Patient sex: M
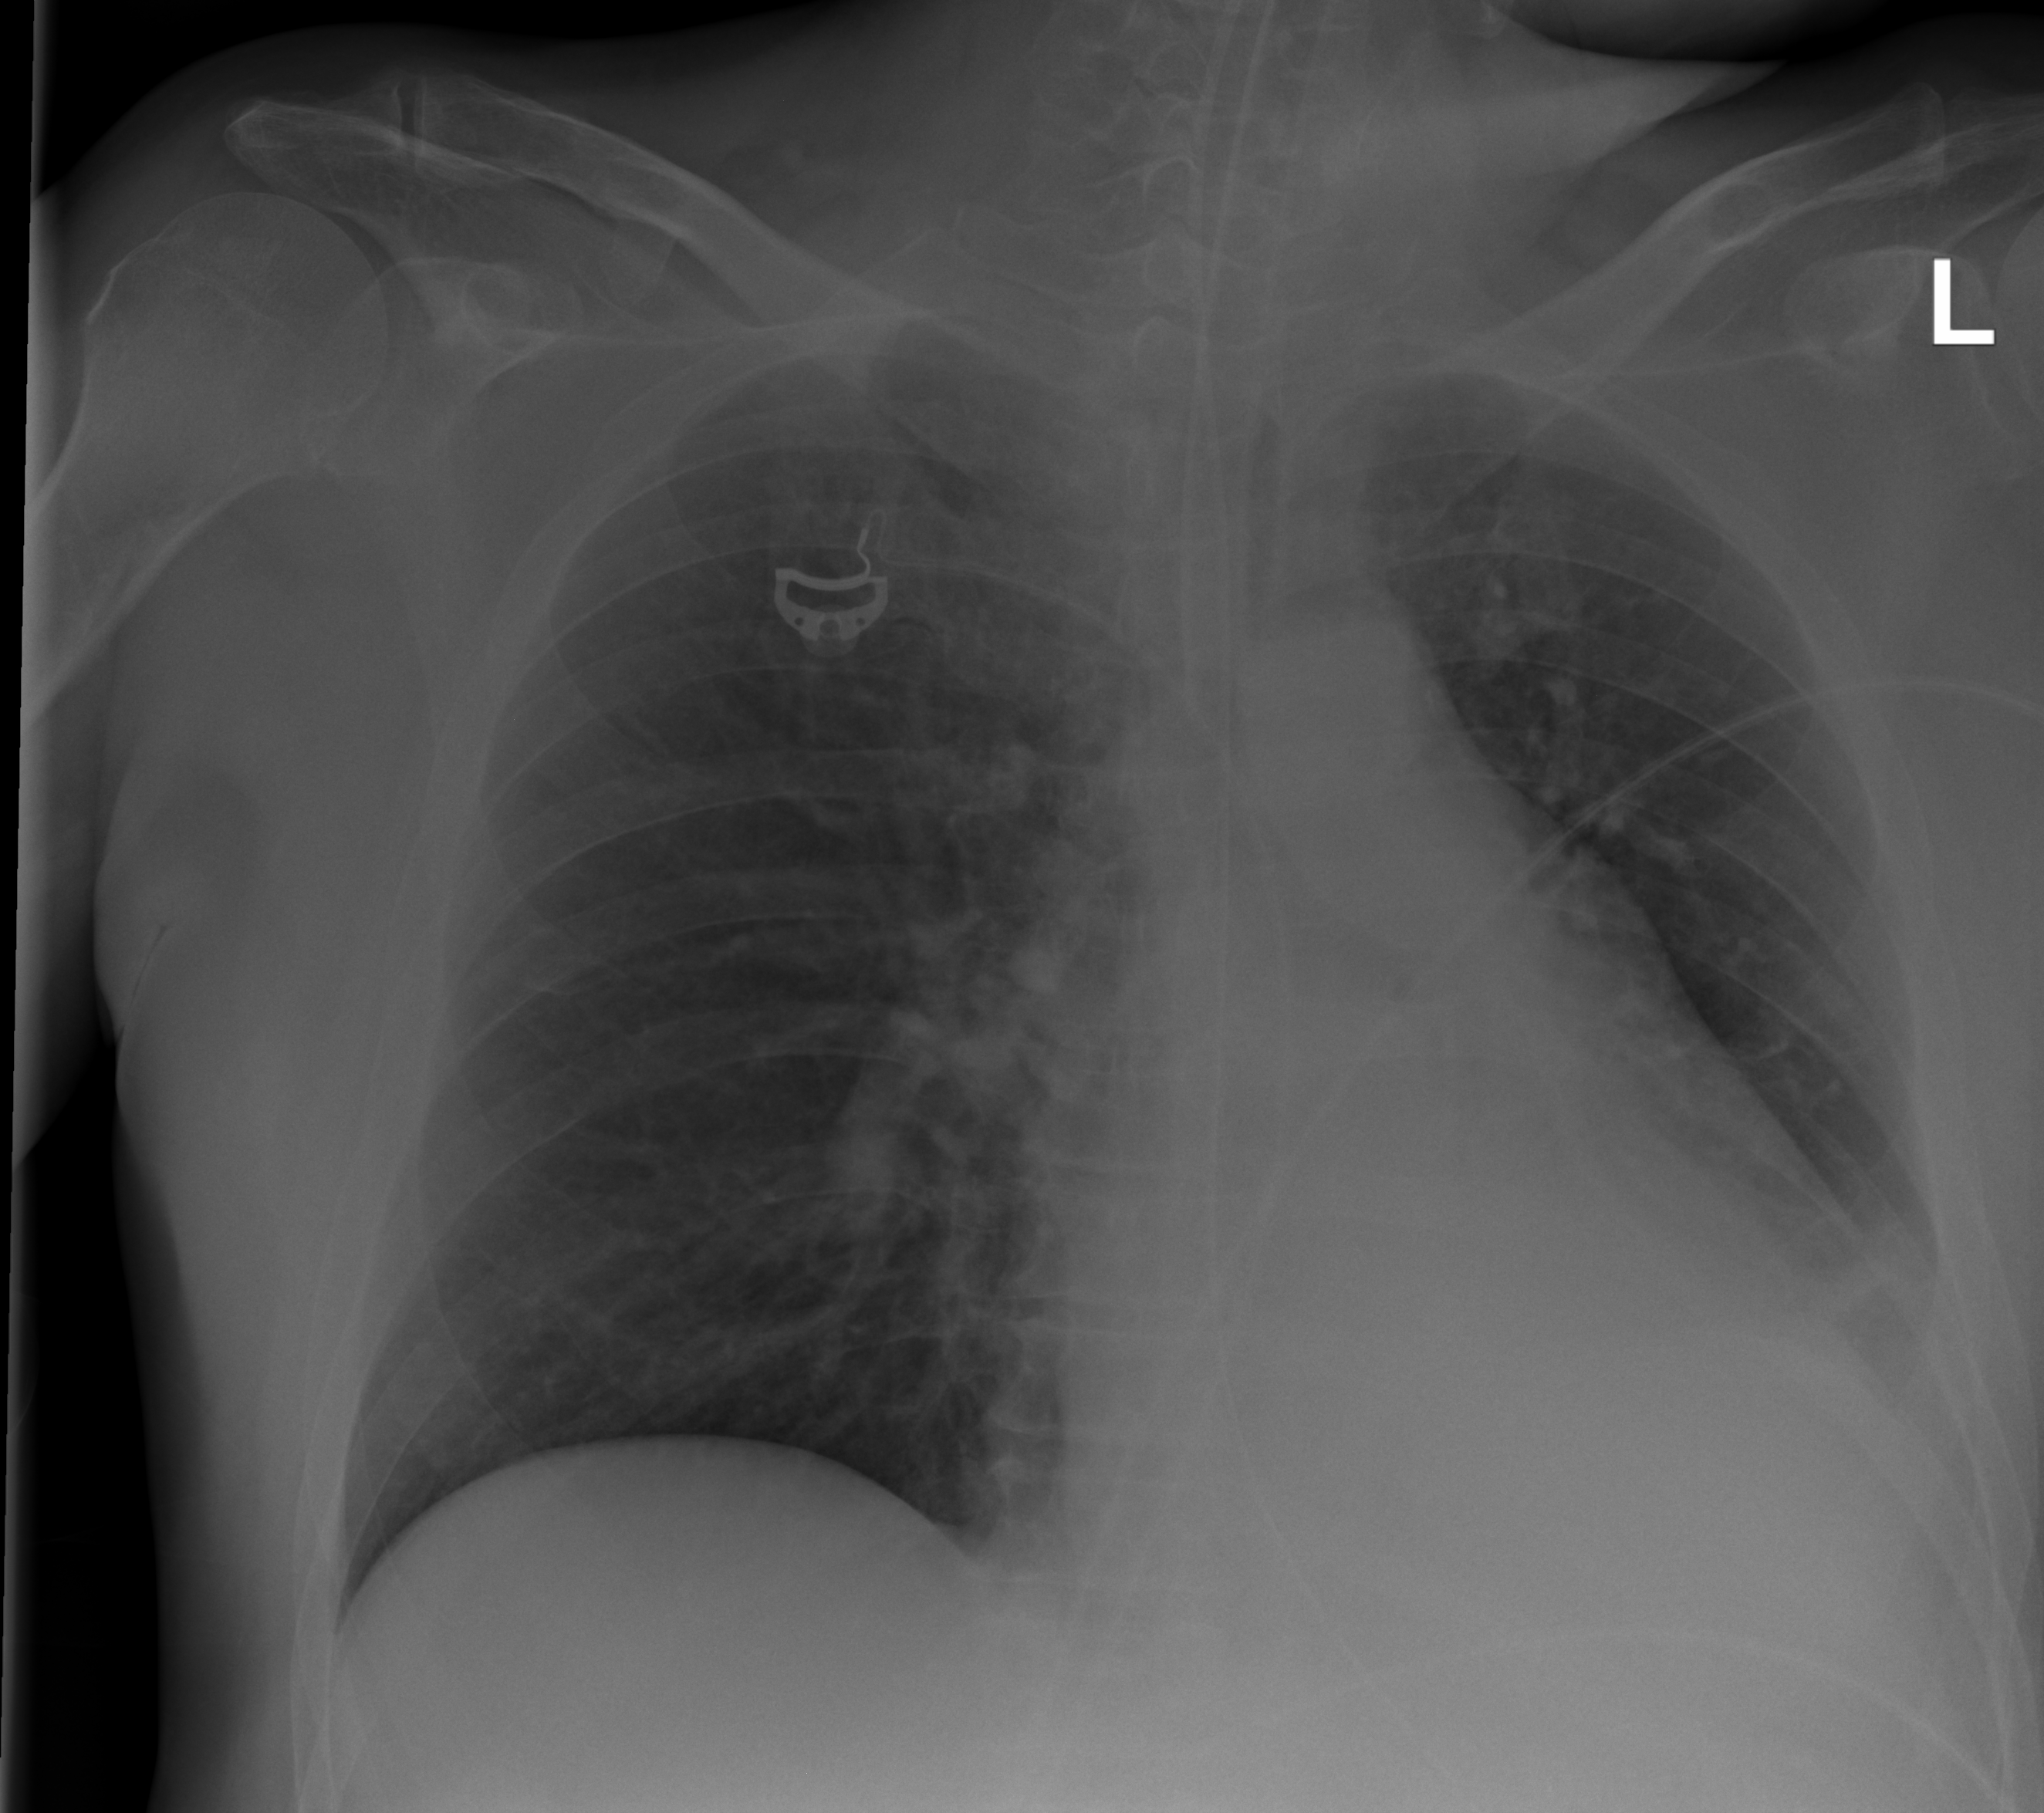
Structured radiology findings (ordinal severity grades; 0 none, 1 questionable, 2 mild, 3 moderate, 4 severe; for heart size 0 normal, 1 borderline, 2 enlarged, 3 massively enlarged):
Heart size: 2
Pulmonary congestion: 0
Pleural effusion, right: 0
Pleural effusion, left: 0
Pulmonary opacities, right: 0
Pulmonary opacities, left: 0
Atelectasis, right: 0
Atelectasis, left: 2